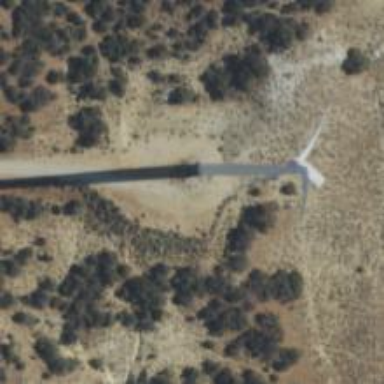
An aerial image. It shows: Wind generator with horizontal axis. The generator is wind turbine.